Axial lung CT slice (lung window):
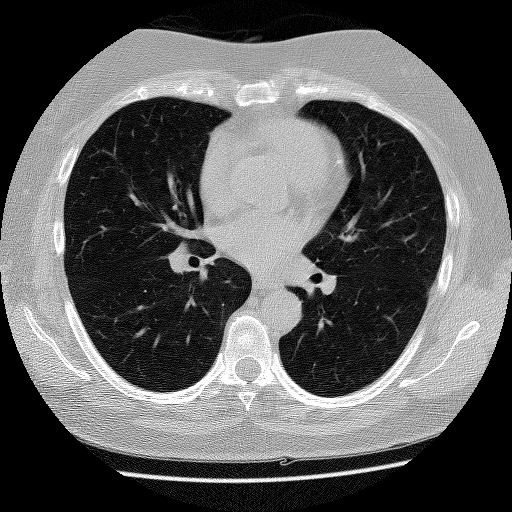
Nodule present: no